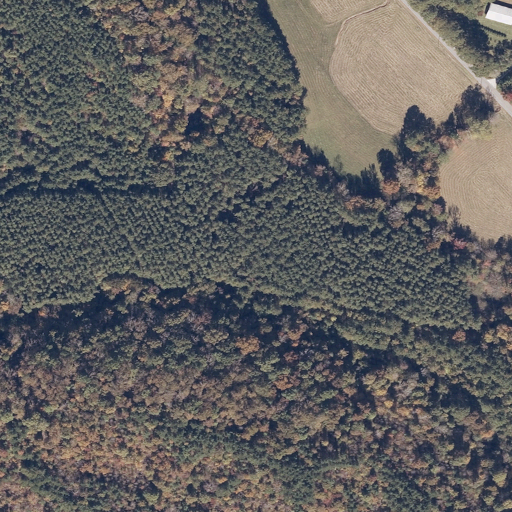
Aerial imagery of valley in Alabama named Gum Suck Hollow containing deciduous forest, evergreen forest, mixed forest, pasture, open development, and low intensity development